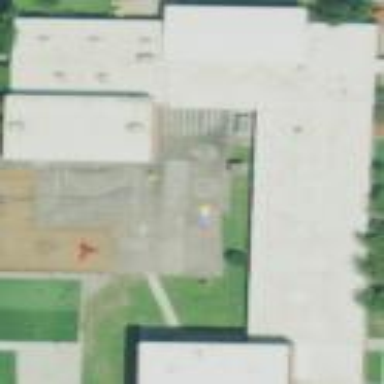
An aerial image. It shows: School building.